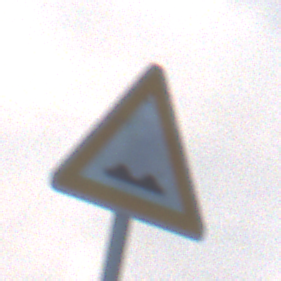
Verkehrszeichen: UnebeneFahrbahn
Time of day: SunriseSunset
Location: Outdoor (Nature)
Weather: PartlyCloudy
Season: NotSpecified
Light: Natural